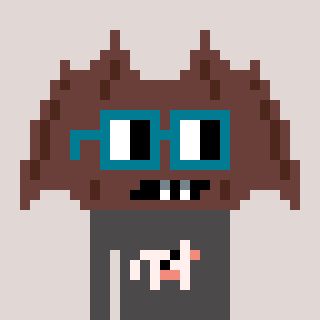
a pixel art character with square dark green glasses, a bat-shaped head and a grayscale-colored body on a warm background